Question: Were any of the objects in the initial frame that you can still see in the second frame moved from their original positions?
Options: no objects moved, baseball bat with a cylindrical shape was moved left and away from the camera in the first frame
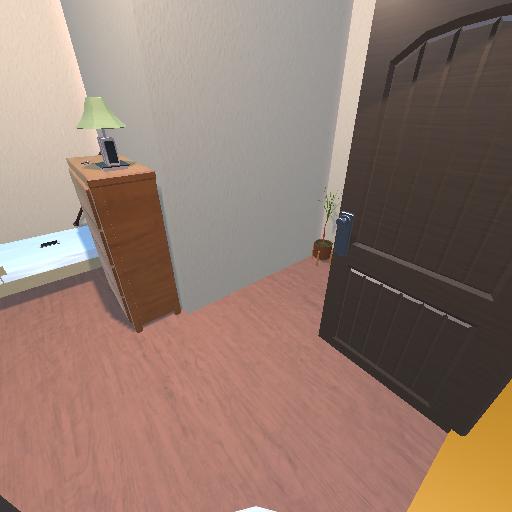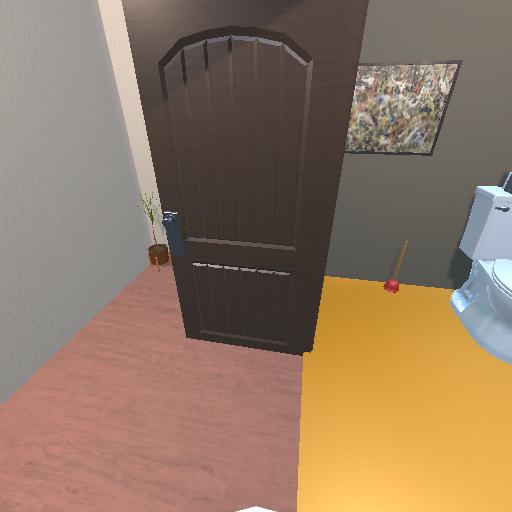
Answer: no objects moved